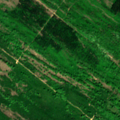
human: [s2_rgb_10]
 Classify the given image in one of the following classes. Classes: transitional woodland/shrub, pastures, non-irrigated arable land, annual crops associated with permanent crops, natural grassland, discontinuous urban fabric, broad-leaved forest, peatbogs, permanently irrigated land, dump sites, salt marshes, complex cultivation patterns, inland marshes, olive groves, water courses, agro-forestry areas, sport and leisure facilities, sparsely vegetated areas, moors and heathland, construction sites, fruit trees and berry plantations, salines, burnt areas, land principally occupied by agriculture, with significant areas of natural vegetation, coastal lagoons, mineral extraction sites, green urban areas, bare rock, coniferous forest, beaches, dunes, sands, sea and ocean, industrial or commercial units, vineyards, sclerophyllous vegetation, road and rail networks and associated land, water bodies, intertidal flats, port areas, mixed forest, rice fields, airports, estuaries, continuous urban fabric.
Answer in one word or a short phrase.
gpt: broad-leaved forest, natural grassland, transitional woodland/shrub